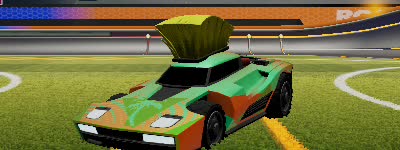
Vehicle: breakout